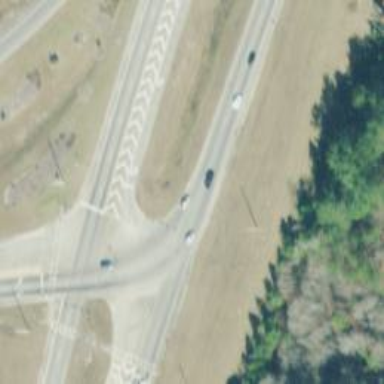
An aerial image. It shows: Trunk link highway.